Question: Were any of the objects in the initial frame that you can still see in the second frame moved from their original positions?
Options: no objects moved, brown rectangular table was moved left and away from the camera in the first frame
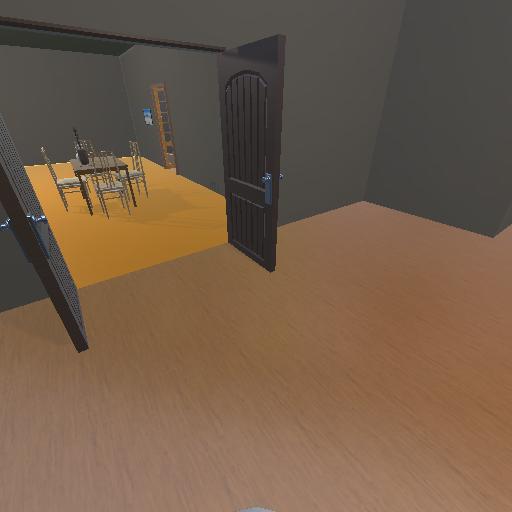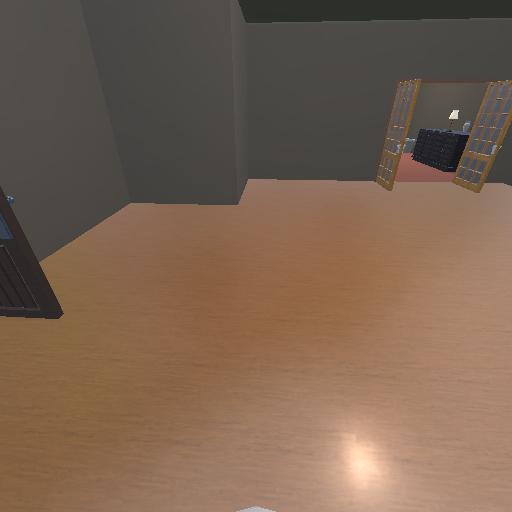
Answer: no objects moved